A spectrogram of one vibration snapshot from a rotating bearing is shown (time on one axis, frequency on the other). Diagnose the bearing from this image, choosing from: normal, inner_race, outer_race, ball.
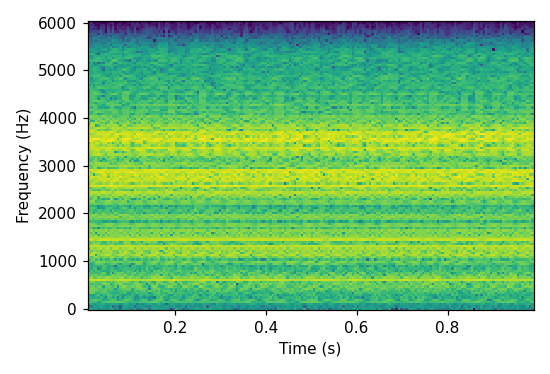
Answer: inner_race